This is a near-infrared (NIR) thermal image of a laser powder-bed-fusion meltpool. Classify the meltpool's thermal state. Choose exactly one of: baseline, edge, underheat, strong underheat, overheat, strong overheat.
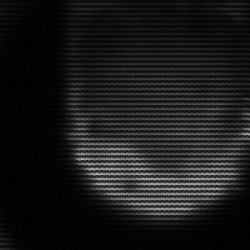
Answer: edge